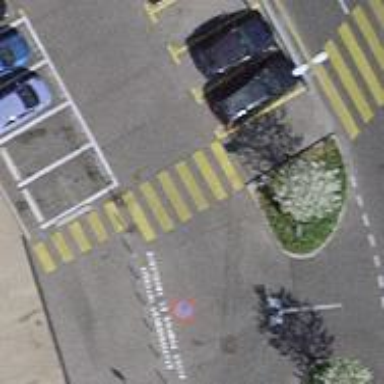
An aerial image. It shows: Uncontrolled zebra crossing on the road.